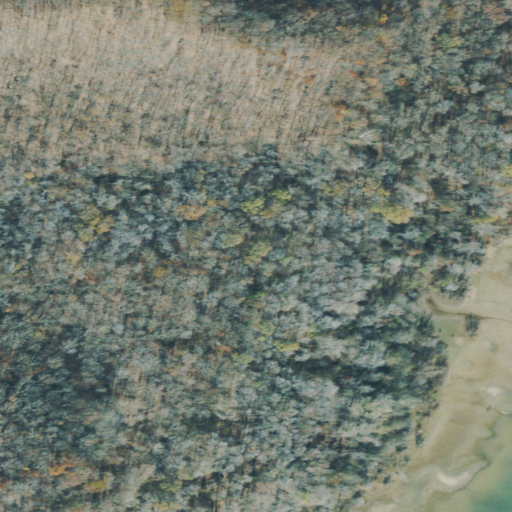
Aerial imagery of valley in Tennessee named Chester Hollow containing woody wetlands, deciduous forest, open water, and grassland